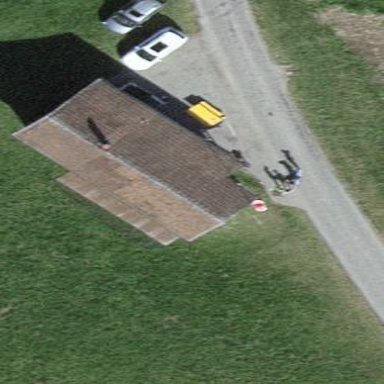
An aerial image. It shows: Building used for shooting sports.